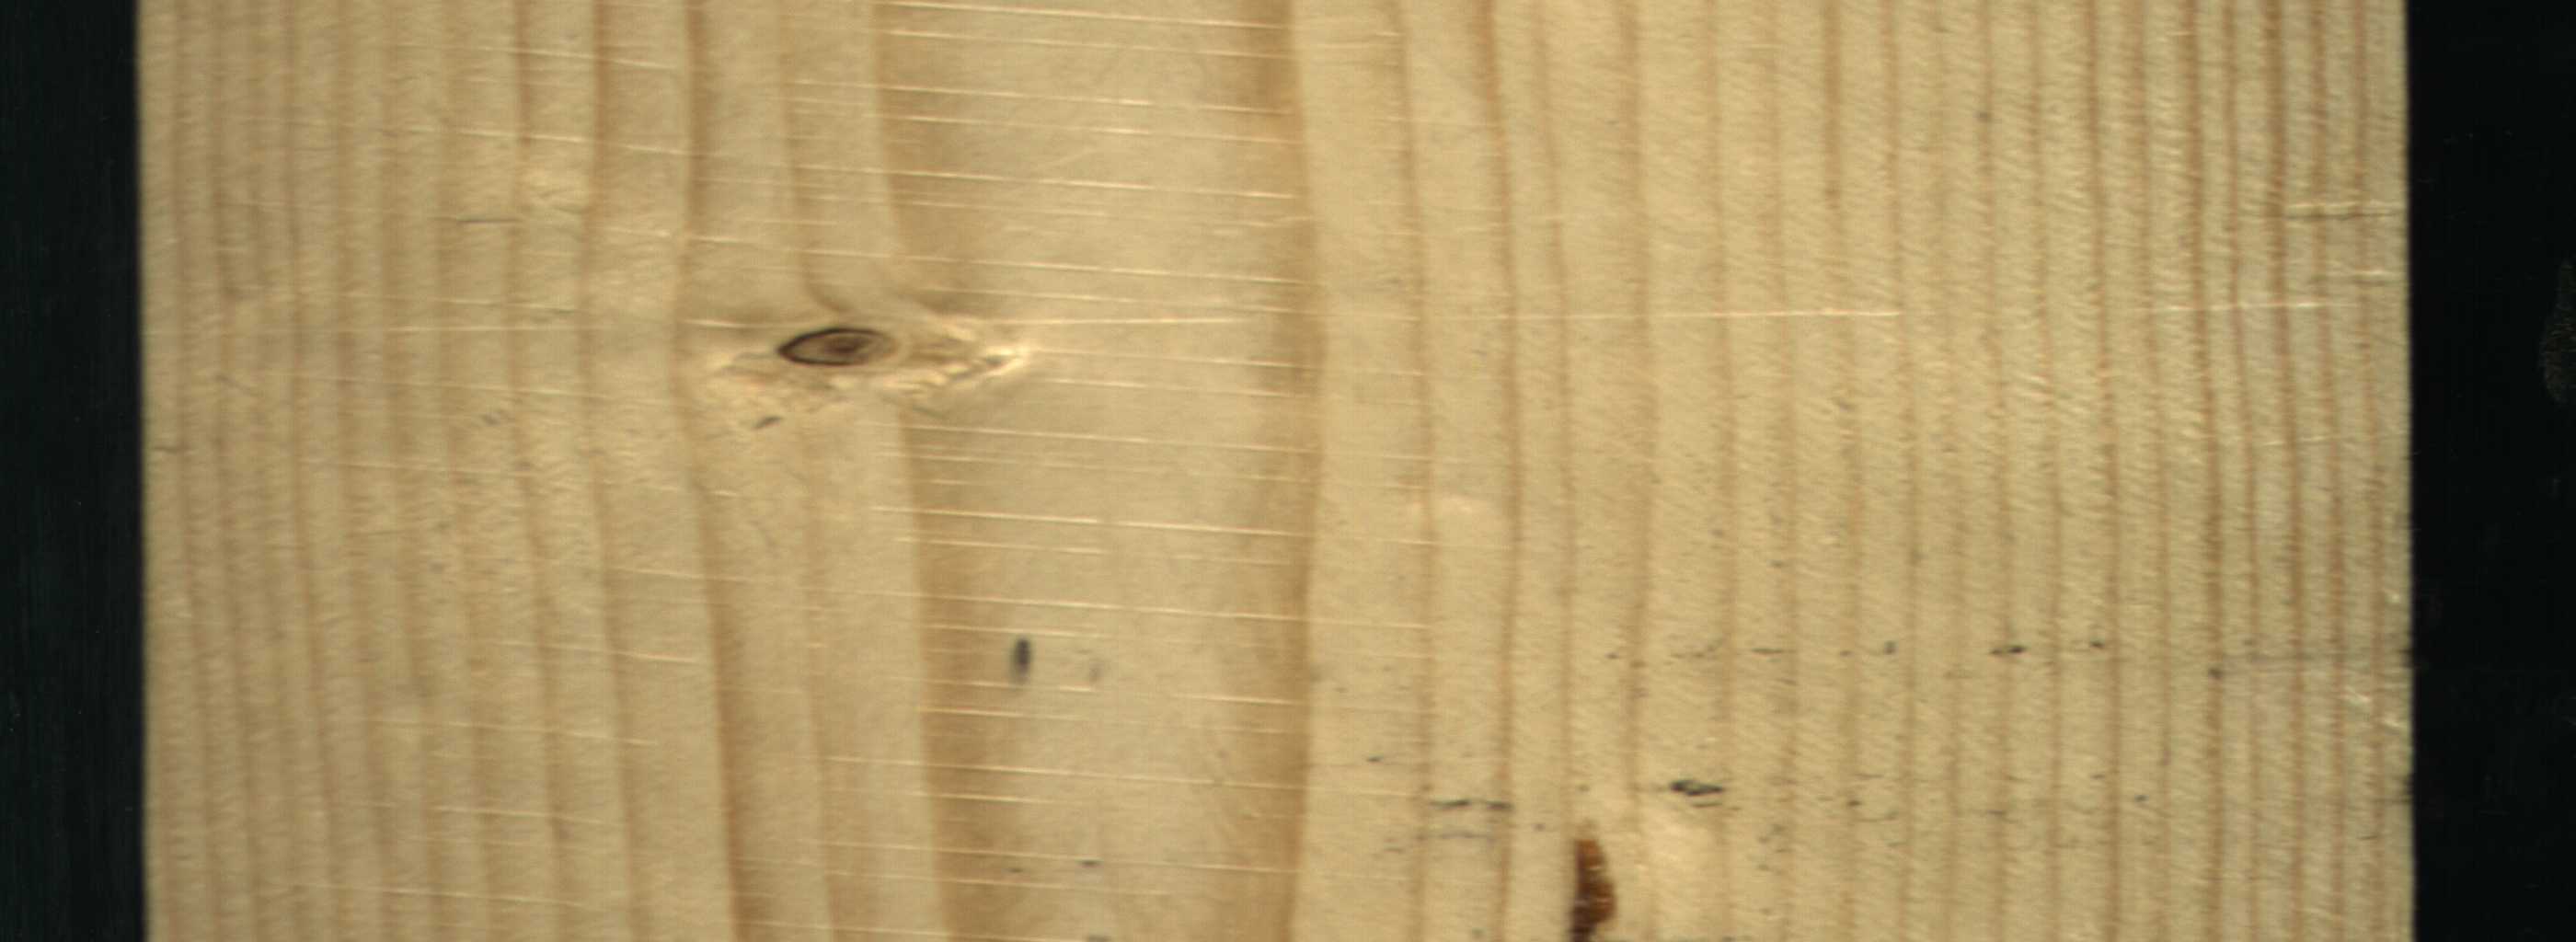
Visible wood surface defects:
resin
Live_Knot